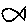
Label: fish